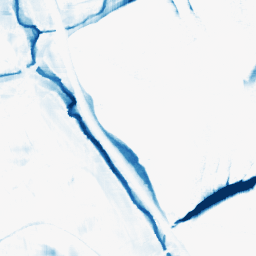
Category: morphological
Decomposition family: morphological_rect
Decomposition parameters: operation: closing
width: 20
height: 20
Upsampling method: quartic
Upsampling parameters: scale: 8
Upsampling scale: 8